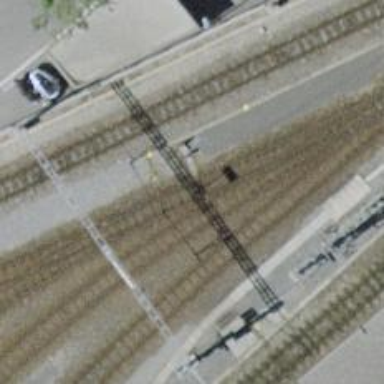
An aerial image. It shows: Railway switch.